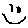
Label: smiley face